Interaction volume radius: 10 \u00c5
Interaction volume height: 20 \u00c5
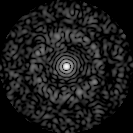
Disorder parameter: 0.8272